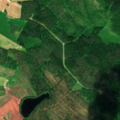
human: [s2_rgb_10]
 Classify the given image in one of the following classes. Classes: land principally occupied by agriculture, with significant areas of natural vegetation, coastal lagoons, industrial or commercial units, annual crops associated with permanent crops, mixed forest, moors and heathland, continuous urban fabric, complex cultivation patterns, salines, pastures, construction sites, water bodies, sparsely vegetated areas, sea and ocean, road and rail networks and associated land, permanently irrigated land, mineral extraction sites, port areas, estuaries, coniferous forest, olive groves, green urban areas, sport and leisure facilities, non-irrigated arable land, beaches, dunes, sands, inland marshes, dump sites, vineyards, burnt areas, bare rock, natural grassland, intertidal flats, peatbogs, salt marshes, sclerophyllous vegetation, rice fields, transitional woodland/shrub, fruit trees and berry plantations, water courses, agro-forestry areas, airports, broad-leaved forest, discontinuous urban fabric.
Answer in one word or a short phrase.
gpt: non-irrigated arable land, coniferous forest, mixed forest